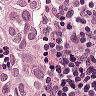
Metastatic tissue present: yes